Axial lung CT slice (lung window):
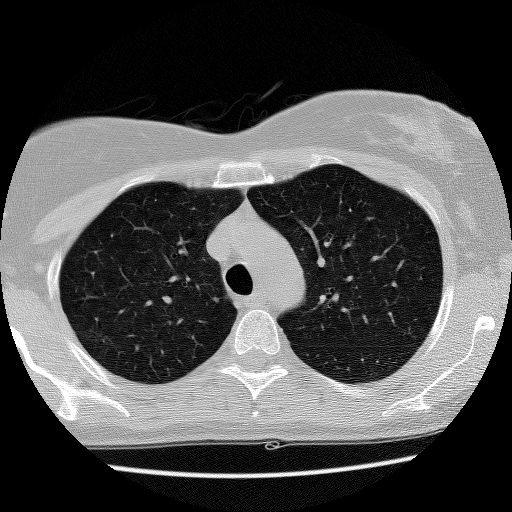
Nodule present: yes
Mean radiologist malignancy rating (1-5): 3